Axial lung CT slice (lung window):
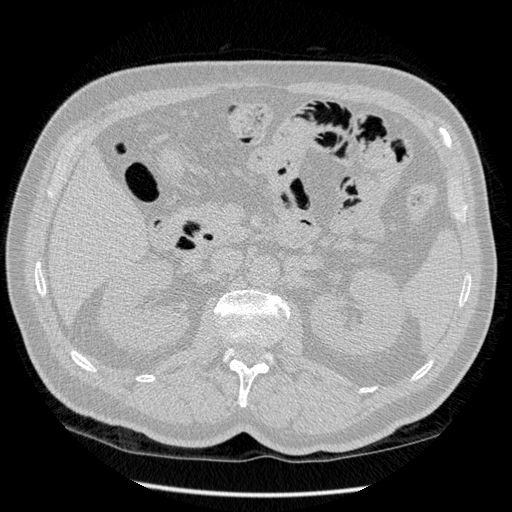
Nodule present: no